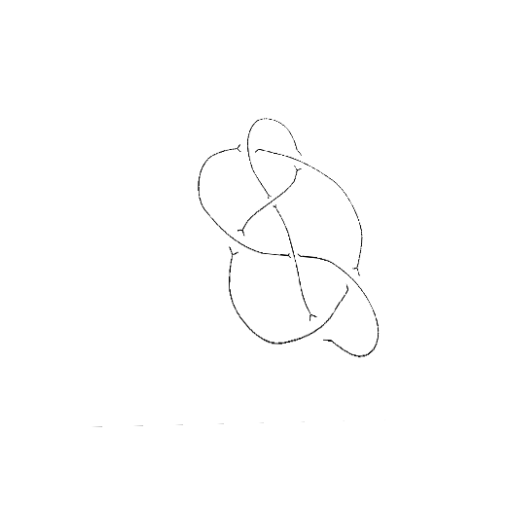
Crossing number: 7